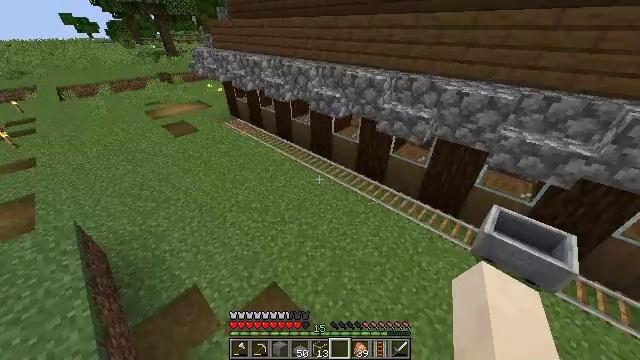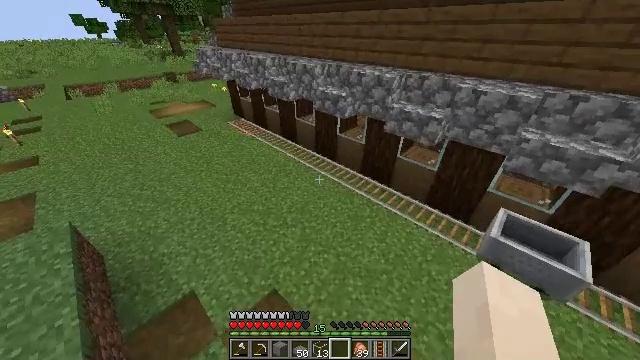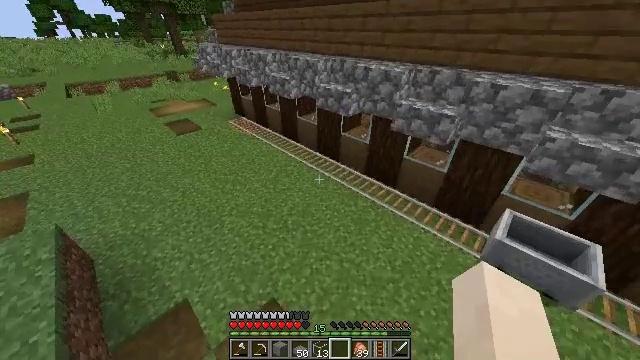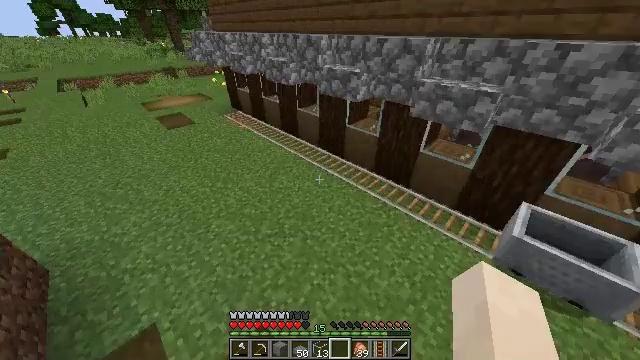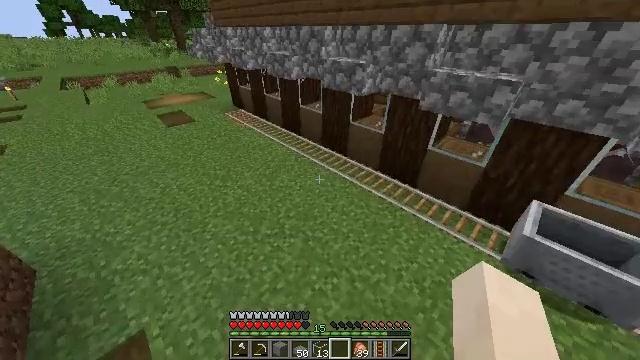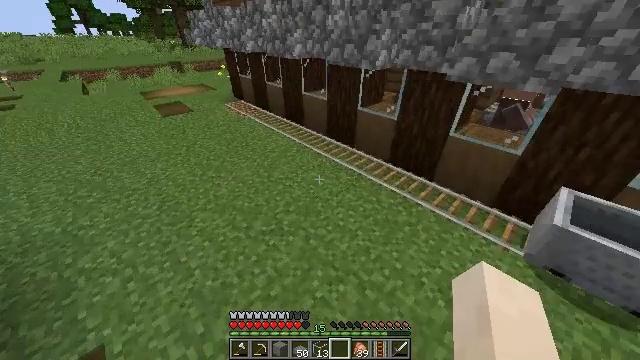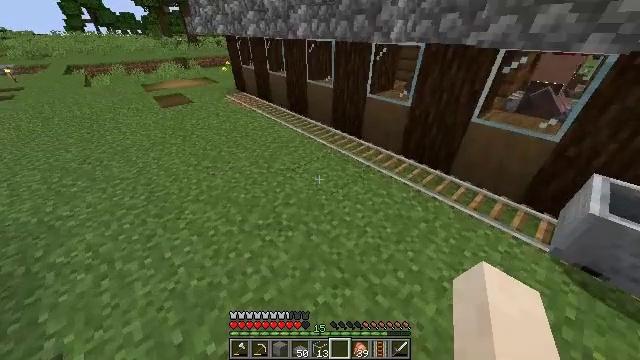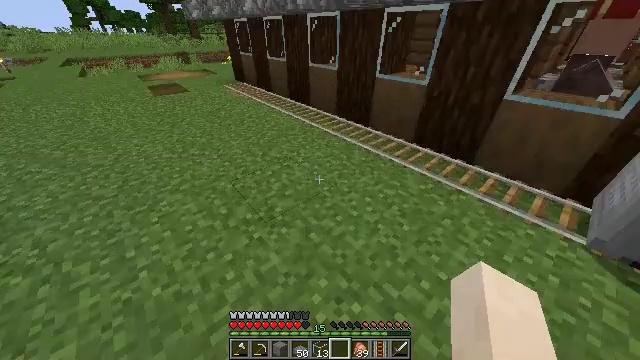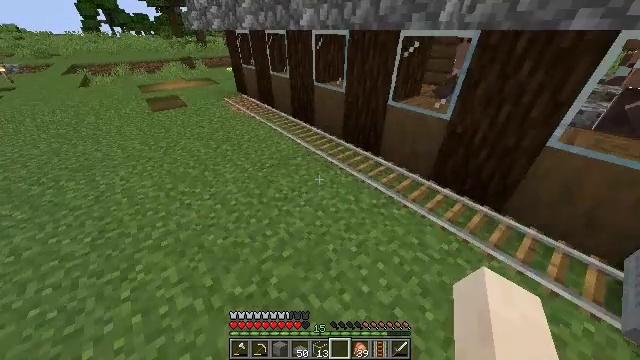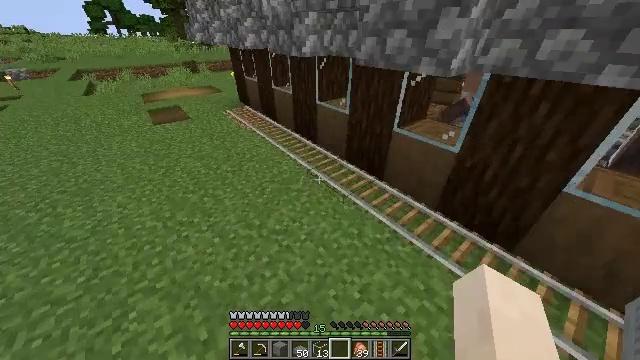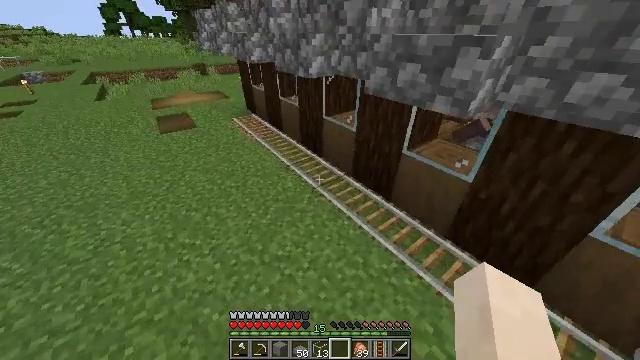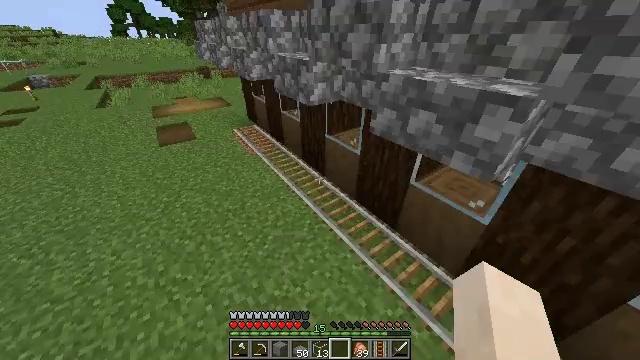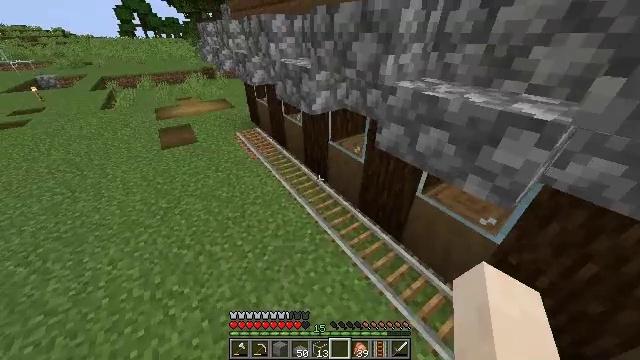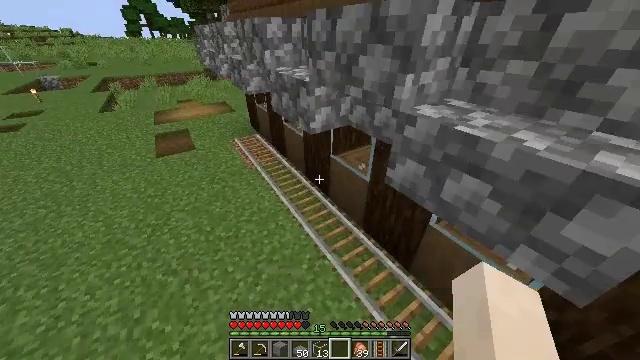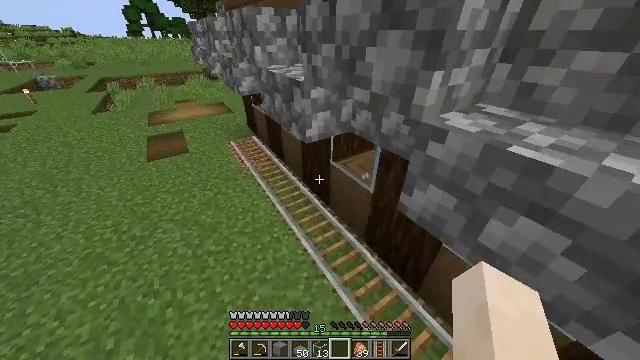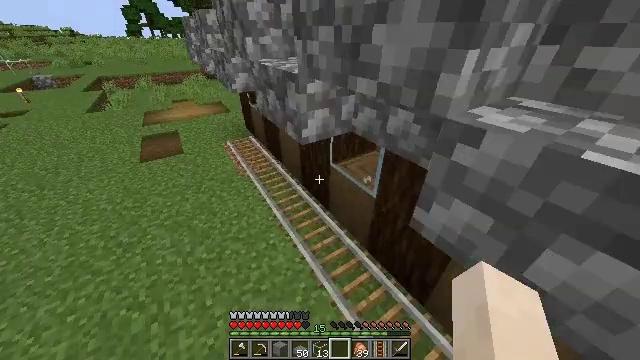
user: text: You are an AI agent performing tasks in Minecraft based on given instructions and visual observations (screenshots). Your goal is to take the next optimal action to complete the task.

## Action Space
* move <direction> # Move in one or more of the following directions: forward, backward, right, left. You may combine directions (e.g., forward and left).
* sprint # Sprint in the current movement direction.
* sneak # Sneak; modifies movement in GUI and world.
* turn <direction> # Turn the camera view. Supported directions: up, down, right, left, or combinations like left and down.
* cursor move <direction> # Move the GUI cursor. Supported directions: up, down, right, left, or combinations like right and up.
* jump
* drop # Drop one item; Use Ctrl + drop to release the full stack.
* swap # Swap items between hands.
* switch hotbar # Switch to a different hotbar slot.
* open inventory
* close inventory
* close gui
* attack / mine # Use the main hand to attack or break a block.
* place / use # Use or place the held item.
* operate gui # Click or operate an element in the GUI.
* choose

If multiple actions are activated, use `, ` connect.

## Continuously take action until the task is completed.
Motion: motion action
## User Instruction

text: Gather stripped spruce log from the tree.
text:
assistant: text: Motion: move forward, turn left, jump
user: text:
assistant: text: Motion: move forward, jump
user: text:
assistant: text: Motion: move forward, jump
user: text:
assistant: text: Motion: move forward, jump
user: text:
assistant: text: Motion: move forward, sprint, turn left, jump
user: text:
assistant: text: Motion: move forward, sprint, turn left, jump
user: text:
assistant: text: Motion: move forward, sprint, jump
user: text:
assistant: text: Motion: move forward, sprint, turn left, jump
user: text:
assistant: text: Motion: move forward, sprint, jump
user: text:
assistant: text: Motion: move forward, sprint, turn left, jump
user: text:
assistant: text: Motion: move forward, turn left, jump
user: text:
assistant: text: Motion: move forward, turn left, jump
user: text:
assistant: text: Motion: move forward, turn left, jump
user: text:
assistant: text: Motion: move forward, jump
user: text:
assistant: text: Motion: move forward, jump
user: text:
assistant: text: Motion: move forward
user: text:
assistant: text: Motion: move forward
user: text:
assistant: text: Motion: move forward
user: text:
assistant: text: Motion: move forward
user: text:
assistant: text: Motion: move forward
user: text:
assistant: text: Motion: move forward
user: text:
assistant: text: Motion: move forward
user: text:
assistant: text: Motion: move forward
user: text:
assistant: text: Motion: move forward
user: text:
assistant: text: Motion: move forward
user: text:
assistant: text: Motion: move forward
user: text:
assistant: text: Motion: move forward
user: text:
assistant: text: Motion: move forward
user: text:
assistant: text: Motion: move forward
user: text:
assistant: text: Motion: move forward